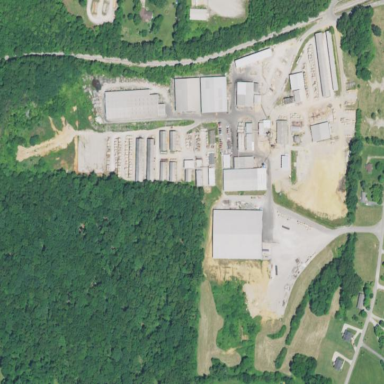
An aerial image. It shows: Industrial area dedicated to sawmill.